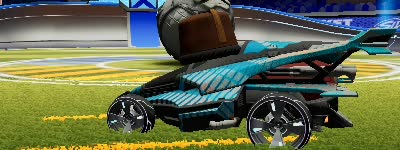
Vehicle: aftershock